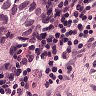
Metastatic tissue present: yes